The trace is the raw vibration amplitude of a rotating bearing as a function of time. Classify the bearing condition as one of: normal, inner_race, outer_race, ball.
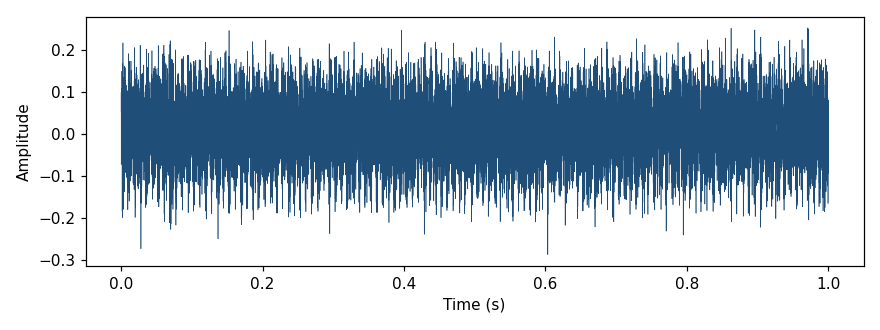
Answer: normal